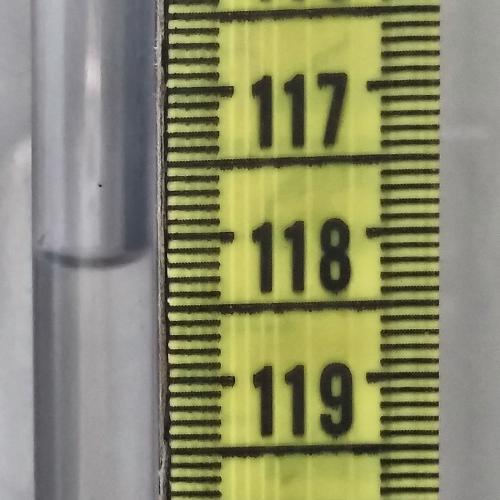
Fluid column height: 118.2 cm